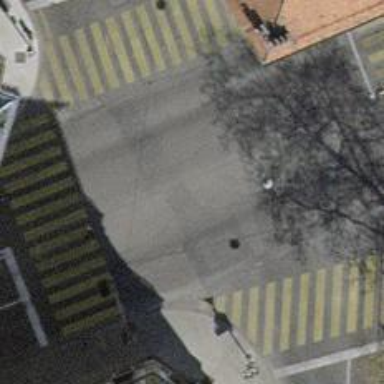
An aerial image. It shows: Road with traffic signals.